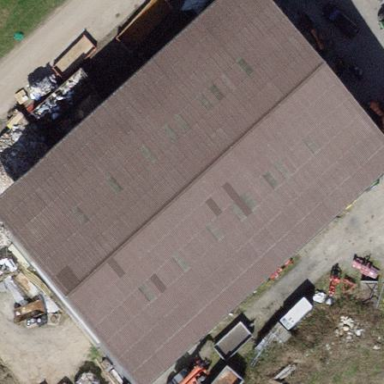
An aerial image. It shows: Industrial building.